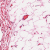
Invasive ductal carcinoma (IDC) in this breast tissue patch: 0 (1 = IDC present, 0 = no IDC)